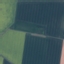
Land use / land cover class: AnnualCrop